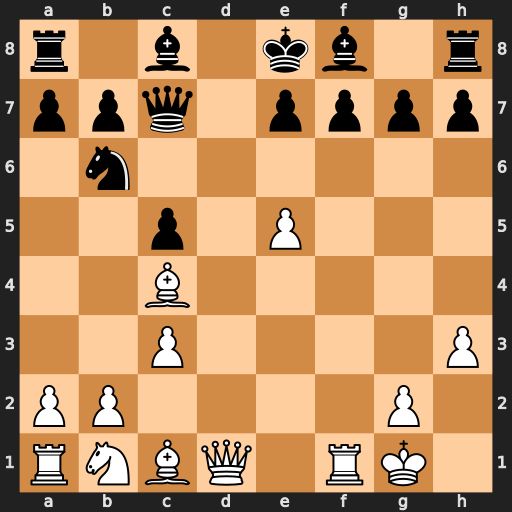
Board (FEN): r1b1kb1r/ppq1pppp/1n6/2p1P3/2B5/2P4P/PP4P1/RNBQ1RK1
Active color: w
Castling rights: kq
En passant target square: -
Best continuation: Bxf7#